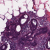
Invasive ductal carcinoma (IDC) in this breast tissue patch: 0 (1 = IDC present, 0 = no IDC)